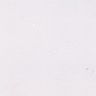
Metastatic tissue present: no